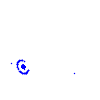
Particle: pion